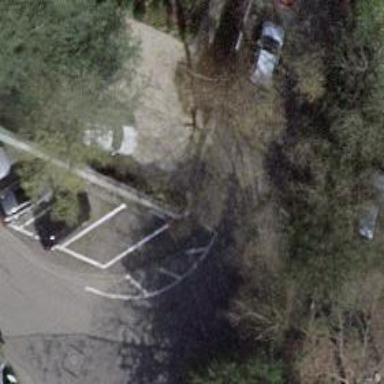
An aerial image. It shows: Residential road with asphalt surface. Both sides have sidewalks.